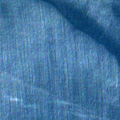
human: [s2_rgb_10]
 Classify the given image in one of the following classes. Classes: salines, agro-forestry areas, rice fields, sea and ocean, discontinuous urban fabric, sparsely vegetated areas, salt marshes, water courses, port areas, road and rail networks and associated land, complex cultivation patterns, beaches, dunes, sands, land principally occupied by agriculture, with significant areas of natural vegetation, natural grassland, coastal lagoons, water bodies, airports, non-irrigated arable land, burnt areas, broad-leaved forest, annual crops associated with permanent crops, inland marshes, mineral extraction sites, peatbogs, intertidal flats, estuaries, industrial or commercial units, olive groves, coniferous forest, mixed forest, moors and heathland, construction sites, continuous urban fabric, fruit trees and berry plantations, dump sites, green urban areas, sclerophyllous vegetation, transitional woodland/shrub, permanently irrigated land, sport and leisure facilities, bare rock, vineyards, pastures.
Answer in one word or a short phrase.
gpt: continuous urban fabric